【题型】解答题　【知识点】解析几何　【难度】medium
已知双曲线 $\Gamma: \frac{x^2}{a^2} - \frac{y^2}{b^2} = 1$ 的左、右焦点分别为 $F_1,F_2$，点 $A$ 是其左顶点，点 $P$ 是双曲线上一点，且位于第一象限，若双曲线 $\Gamma$ 的离心率 $e=2$，$b=2\sqrt{3}$。

(1) 求双曲线 $\Gamma$ 的方程；

(2) 若三角形 $APF_2$ 是等腰三角形，求点 $P$ 的坐标；

(3) 直线 $PF_2$ 不垂直于 $x$ 轴，且与曲线 $\Gamma$ 的另一个交点为 $Q$，若 $\angle PF_1Q$ 是锐角，求直线 $PF_2$ 的斜率的取值范围。
【解答】
【详解】
(1) 设半焦距为 $c$，则 $\frac{c}{a} = 1$ 即 $c = 2a$，而 $b = 2\sqrt{3}$，故 $c^2 - a^2 = 12$，

故 $a = 2$，$c = 4$，故双曲线 $\Gamma$ 的方程为：$\frac{x^2}{4} - \frac{y^2}{12} = 1$。

(2) 由 (1) 得 $F_2(4,0)$，$A(-2,0)$，

因为 $P$ 在第一象限，故设 $P(m,n)$，其中 $m > 2$，$n > 0$，

因为三角形 $APF_2$ 是等腰三角形，故 $|AP| = |PF_2|$ 或 $|AF_2| = |PF_2|$ 或 $|AF_2| = |PA|$。

若 $|AP| = |PF_2|$，则 $P$ 在 $AF_2$ 的中垂线上，则 $m = \frac{-2 + 4}{2} = 1 < 2$，舍；

若 $|AF_2| = |PF_2|$，则 $|AF_2| = a + c = 6$，故 $|PF_2| = 6$，

故
$$
\begin{cases}
\frac{m^2}{4} - \frac{n^2}{12} = 1 \\
(m - 4)^2 + n^2 = 36
\end{cases}
$$
解得
$$
\begin{cases}
m = 4 \\
n = 6
\end{cases}
$$
故 $P(4,6)$。

若 $|AF_2| = |PA|$，同理有
$$
\begin{cases}
\frac{m^2}{4} - \frac{n^2}{12} = 1 \\
(m + 2)^2 + n^2 = 36 \\
m > 2
\end{cases}
$$
解得
$$
\begin{cases}
m = \frac{3\sqrt{5} - 1}{2} \\
n = \frac{3\sqrt{10 - 2\sqrt{5}}}{2}
\end{cases}
$$
故 $P\left(\frac{3\sqrt{5} - 1}{2}, \frac{3\sqrt{10 - 2\sqrt{5}}}{2}\right)$。

综上，$P(4,6)$ 或 $P\left(\frac{3\sqrt{5} - 1}{2}, \frac{3\sqrt{10 - 2\sqrt{5}}}{2}\right)$。

(3)

设直线 $PF_2: y = k(x - 4)$，设 $P(x_1,y_1)$，$Q(x_2,y_2)$，

而 $F_1(-4,0)$，故 $\overrightarrow{PF_1} = (-4 - x_1, -y_1)$，$\overrightarrow{QF_1} = (-4 - x_2, -y_2)$，

因为 $\angle PF_1Q$ 是锐角，故 $(x_1 + 4)(x_2 + 4) + y_1y_2 > 0$，

所以 $(x_1 + 4)(x_2 + 4) + k^2(x_1 - 4)(x_2 - 4) > 0$，

整理得到 $(1 + k^2)x_1x_2 + (4 - 4k^2)(x_1 + x_2) + 16 + 16k^2 > 0$，

由
$$
\begin{cases}
y = k(x - 4) \\
3x^2 - y^2 = 12
\end{cases}
$$
可得 $(3 - k^2)x^2 + 8k^2x - 16k^2 - 12 = 0$，

故 $3 - k^2 \neq 0$ 且 $\Delta = 64k^4 + 4(3 - k^2)(16k^2 + 12) = 144k^2 + 144 > 0$，

且 $x_1 + x_2 = \frac{-8k^2}{3 - k^2}$，$x_1x_2 = \frac{-16k^2 - 12}{3 - k^2}$，因为点 $P$ 在第一象限，所以 $k > \sqrt{3}$ 或 $k < 0$，

又
$$
(1 + k^2) \times \frac{-16k^2 - 12}{3 - k^2} + (4 - 4k^2) \times \frac{-8k^2}{3 - k^2} + 16 + 16k^2 > 0,
$$

整理得：$\frac{9 - 7k^2}{3 - k^2} < 0$，故 $-\frac{3\sqrt{7}}{7} < k < 0$ 或 $k < -\sqrt{3}$ 或 $k > \sqrt{3}$。
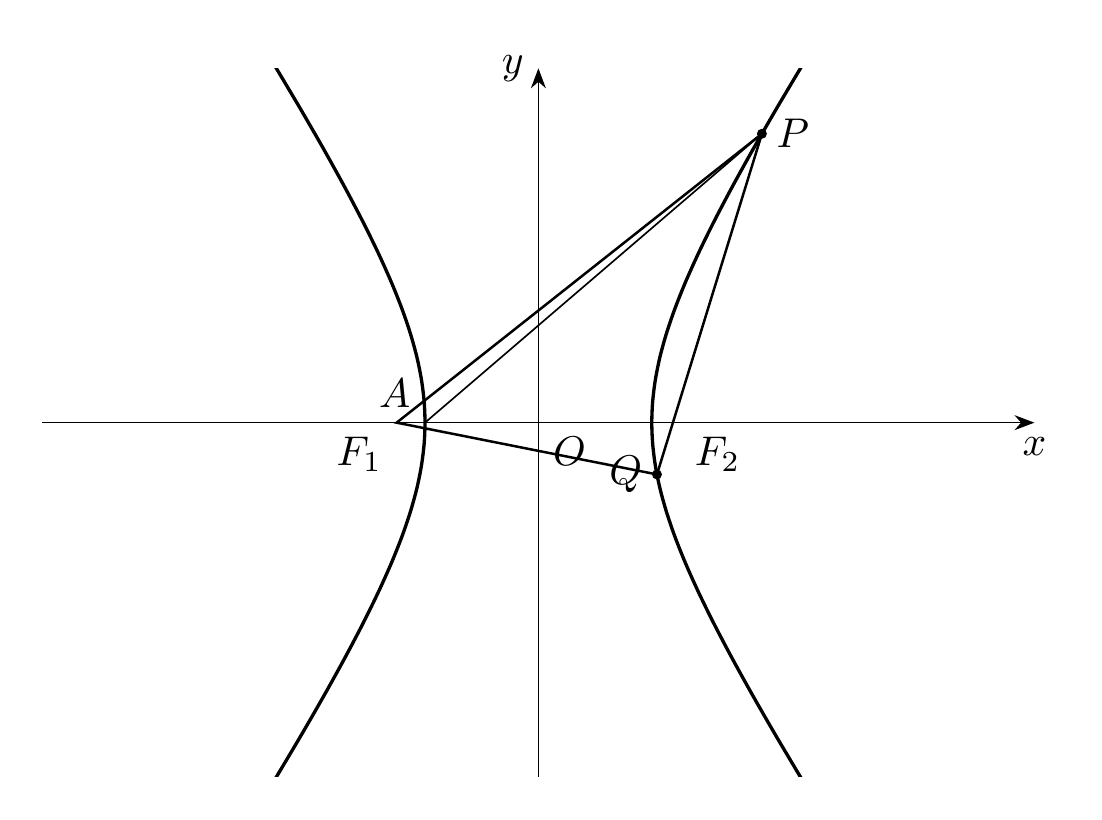